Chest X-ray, AP view. Patient: 62 years old, sex M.
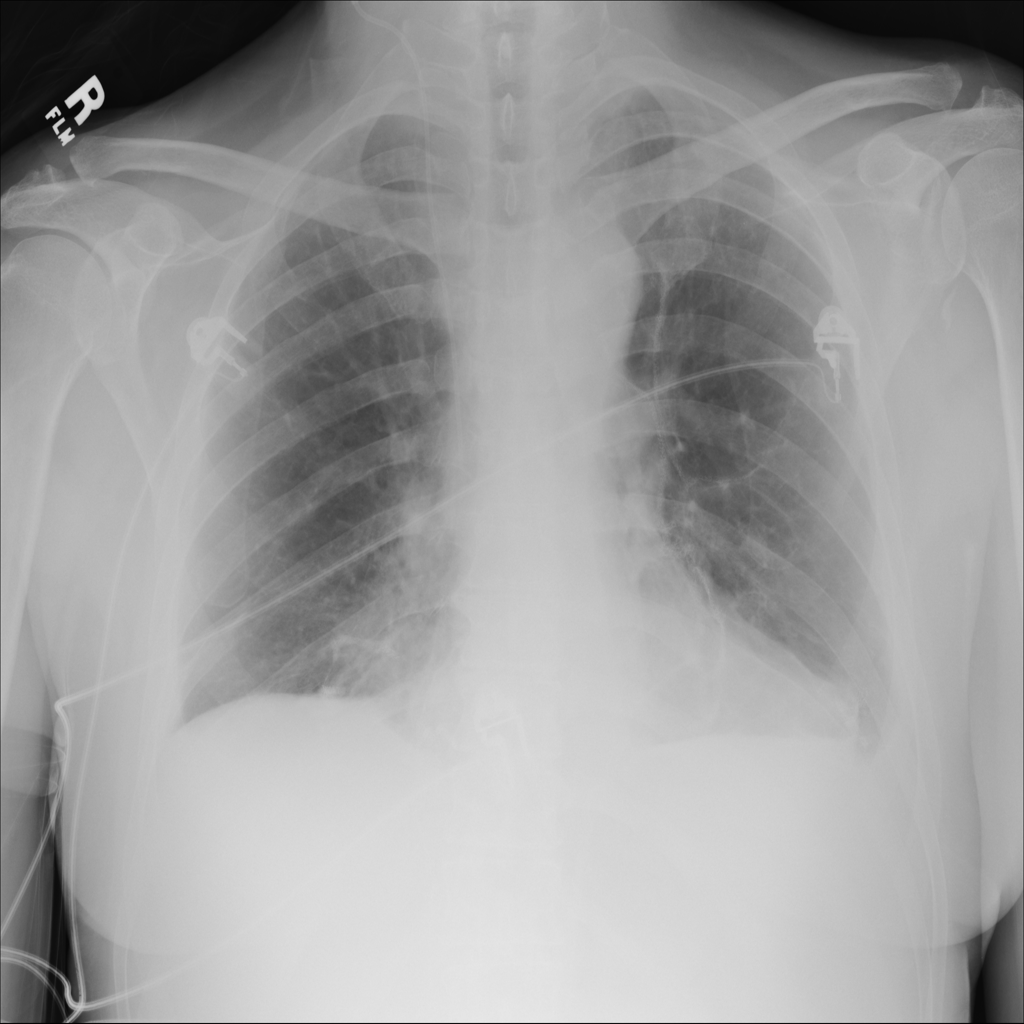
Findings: No Finding